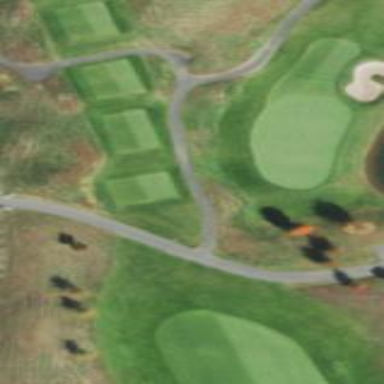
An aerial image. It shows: Rough area in golf course.